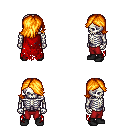
a pixel art fantasy rpg character, male body template, skeleton, red tattered cape, red pants, light blonde swoop hairstyle, black shoes, four views (front, back, left, right), 2x2 character sprite sheet, small pixel art, hard edges, no anti-aliasing